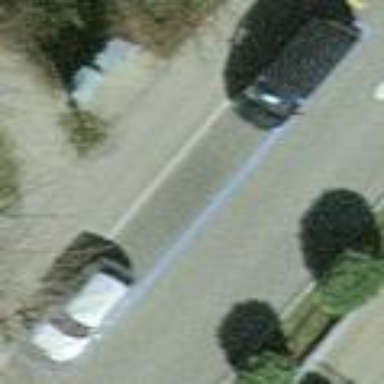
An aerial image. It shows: Asphalt parking lane.